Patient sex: M
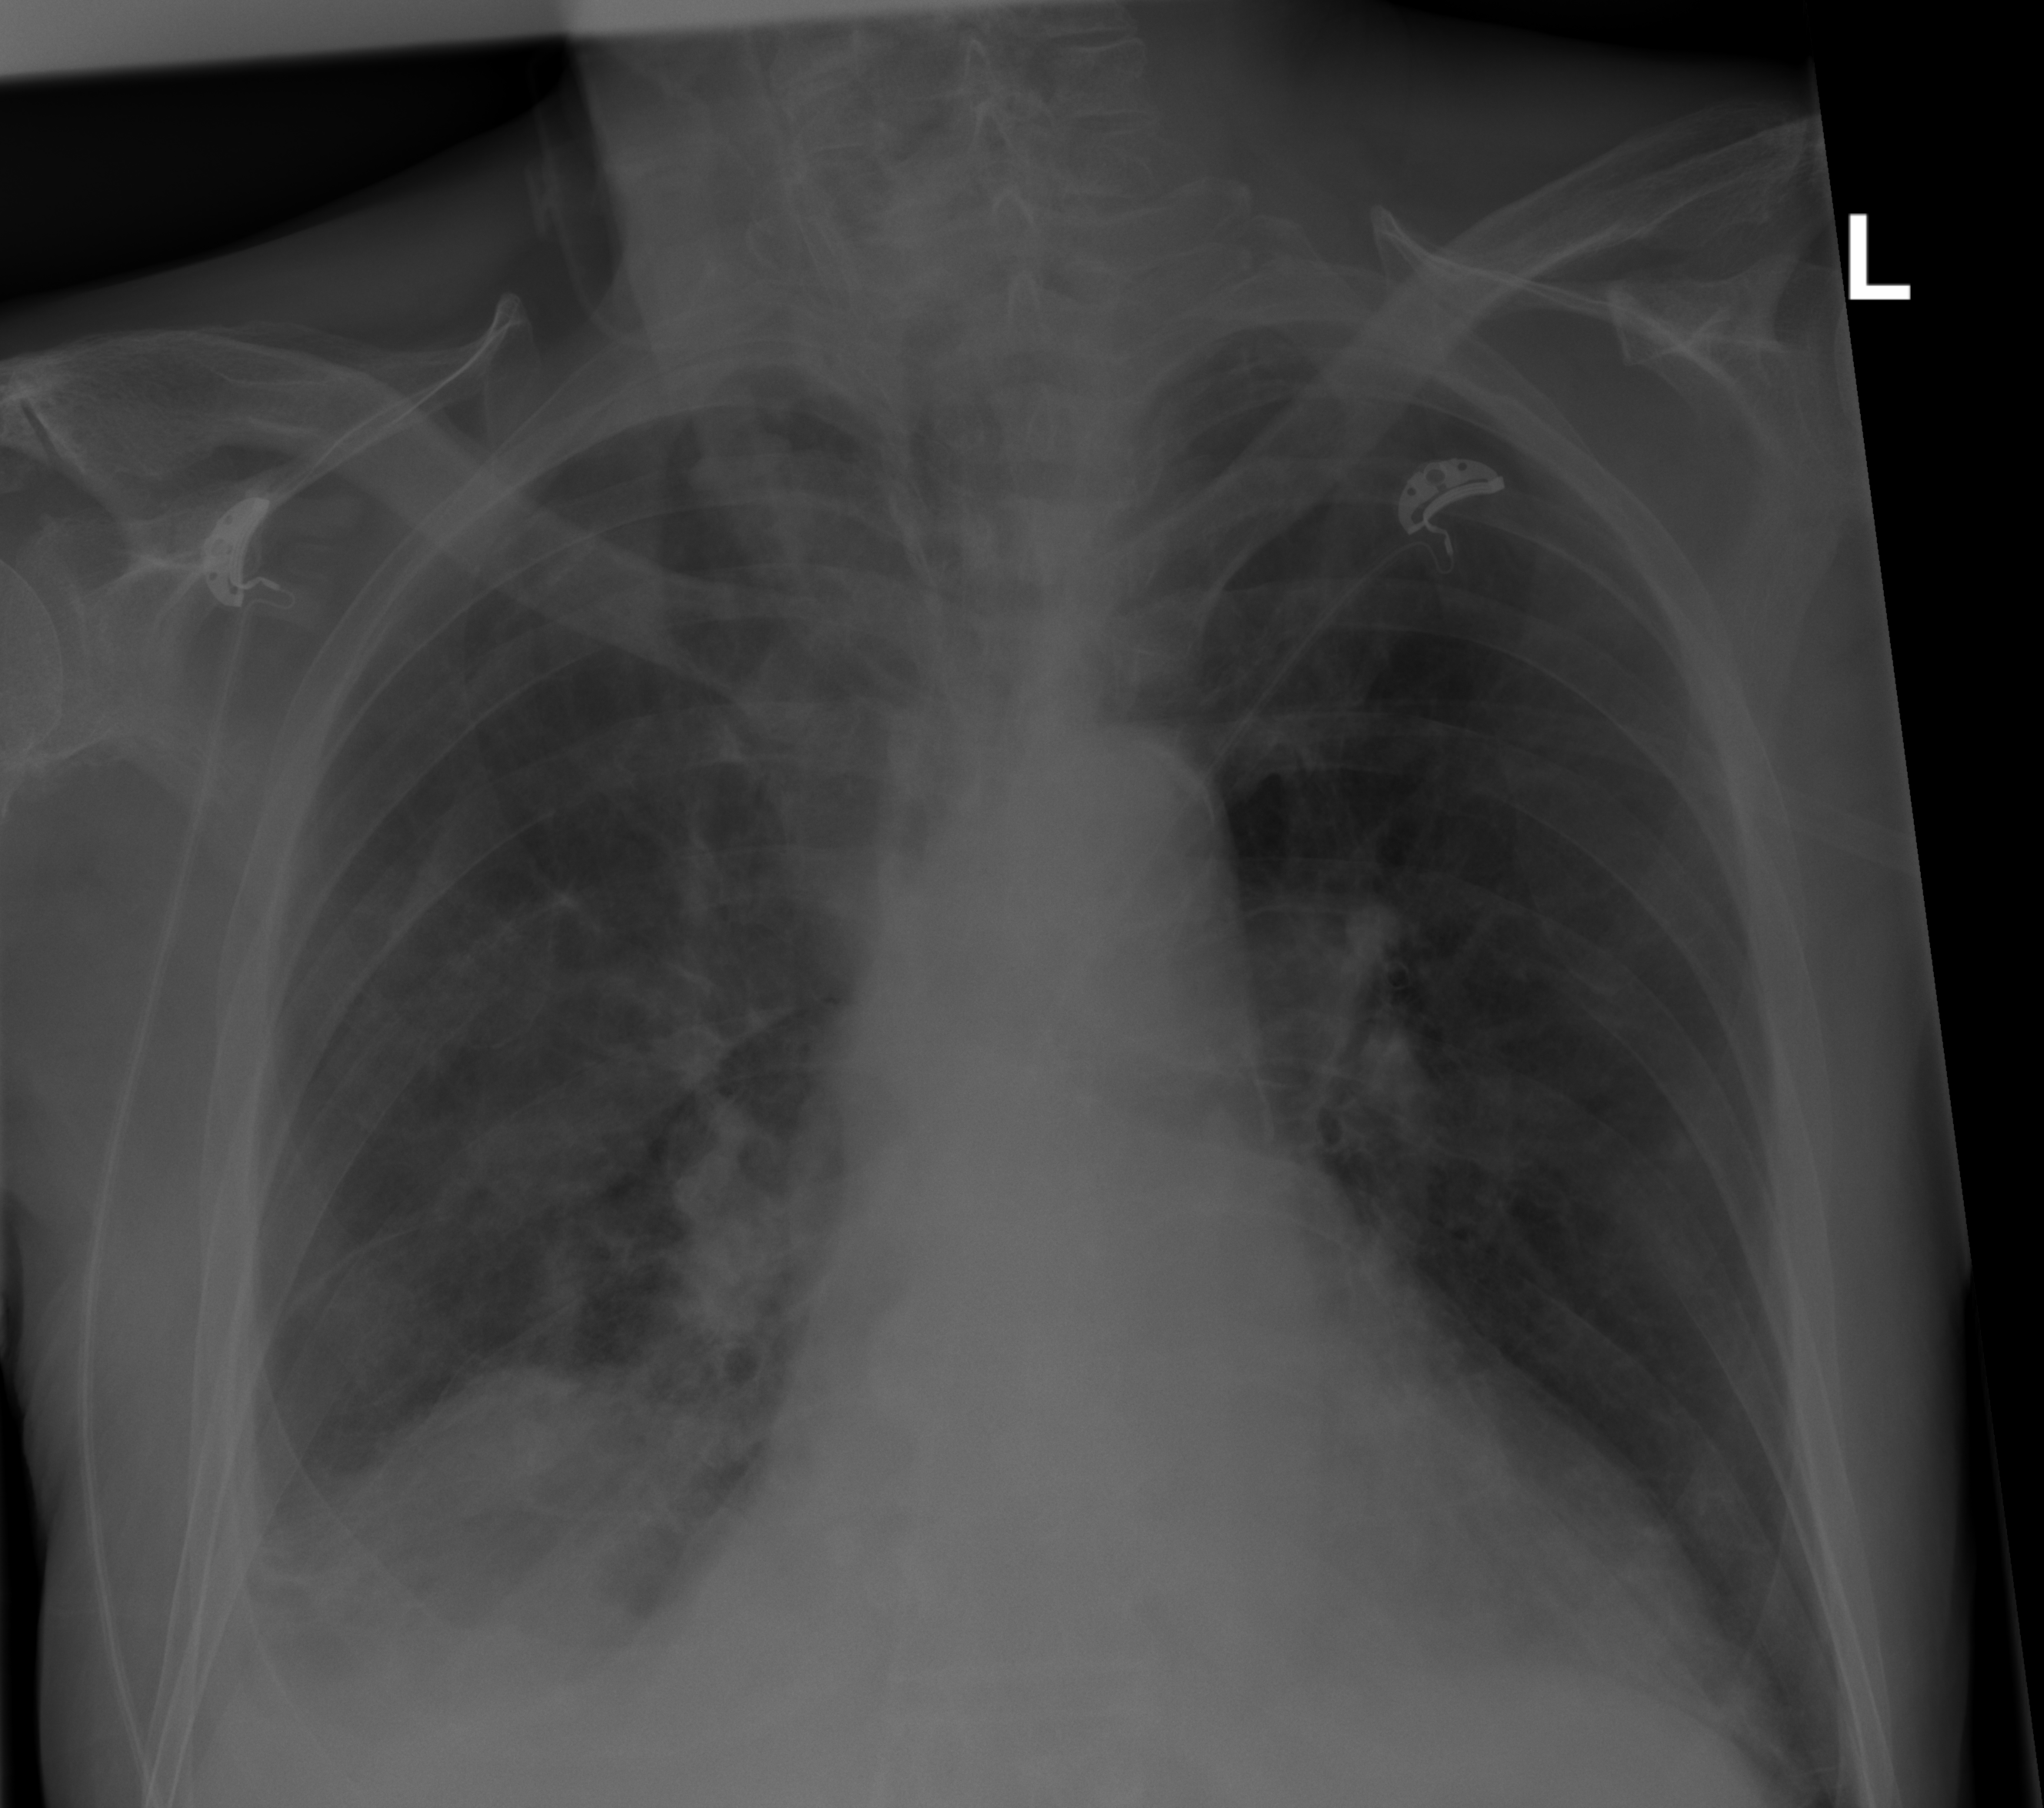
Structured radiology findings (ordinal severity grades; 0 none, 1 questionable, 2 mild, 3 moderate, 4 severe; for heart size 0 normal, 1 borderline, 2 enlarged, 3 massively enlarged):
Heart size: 2
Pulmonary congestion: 0
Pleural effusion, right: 2
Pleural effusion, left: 0
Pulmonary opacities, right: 0
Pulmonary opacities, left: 0
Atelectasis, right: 2
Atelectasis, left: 0